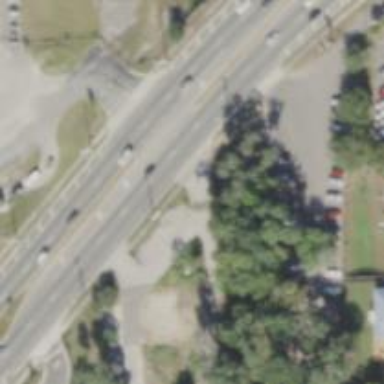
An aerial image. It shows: Trunk link highway with asphalt surface.